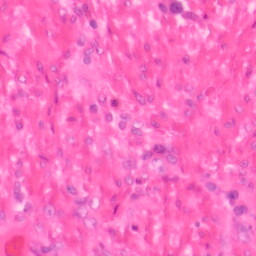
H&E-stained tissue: Colon